Question: Am trying to Write file into a file but once i enter the name it prompts a click to close
this is mine code
'''
#include <iostream>
#include <fstream>
#include <string>
using namespace std;
void login(){
char name, email, address;
ofstream myfile;
myfile.open ("user.dll");
cout << "Enter Name : ";
cin >> name;
cout << "Enter Email : ";
cin >> email;
cout << "Enter Address : ";
cin >> address;
myfile <<name << email << address << endl;
}
int main()
{
login();
system("pause");
return(0);
}
'''
and the is the display

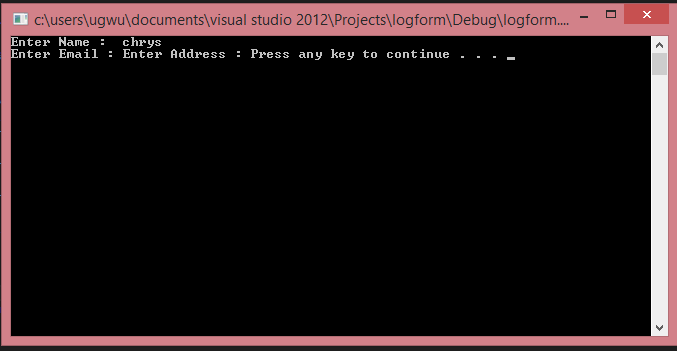
Answer: You should be entering 'std::string's not 'char's. Change
'''
char name, email, address;
'''
To
'''
string name, email, address;
'''
'cin'
You used 'std::cin' to read the input from the stream. During the first prompt, you entered '"chrys"', which added 5 'char's to the stream.
If you followed the operations of 'cin' you basically had:
'''
name = 'c'
email = 'h'
address = 'r'
'''
If you would have used 'getch()' for example, this would have been obvious. If you were set on 'char' you would have had to use the C-like method of reading into a 'char[]', but since this is C++, 'std::string' is a much better option for your case.